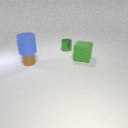
small brown metal cylinder to the left of large green rubber cube